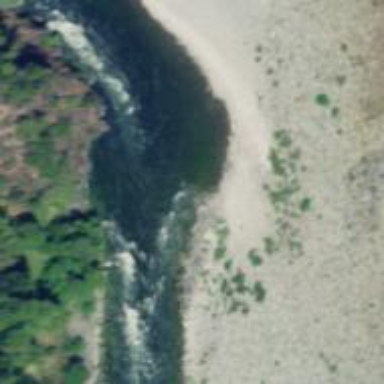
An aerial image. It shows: Scene featuring rapids in waterway.